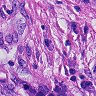
Metastatic tissue present: yes